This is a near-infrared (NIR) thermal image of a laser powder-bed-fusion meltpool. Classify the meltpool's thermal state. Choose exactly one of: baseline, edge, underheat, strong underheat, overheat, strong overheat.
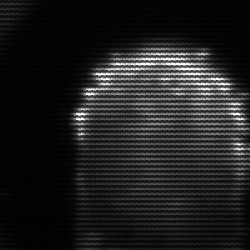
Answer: baseline